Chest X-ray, AP view. Patient: 57 years old, sex F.
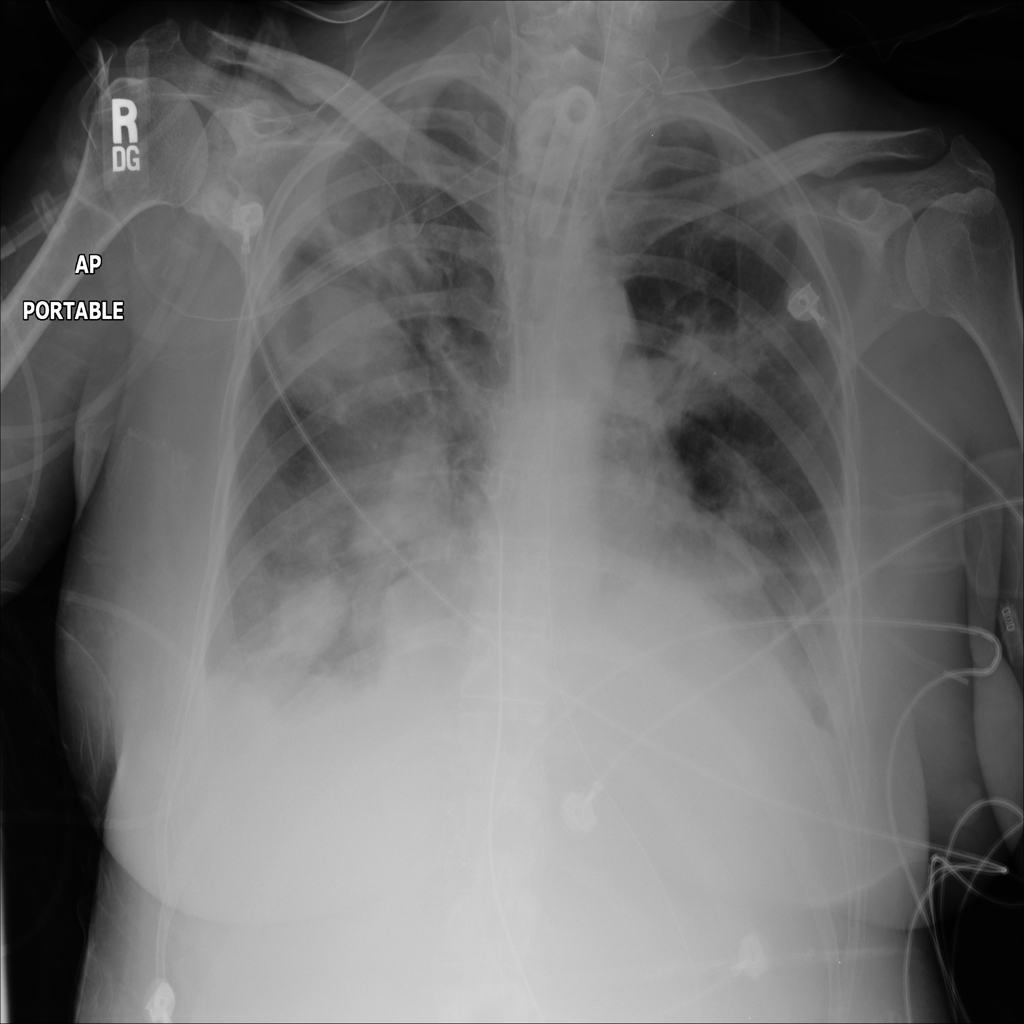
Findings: Consolidation, Edema, Effusion, Mass